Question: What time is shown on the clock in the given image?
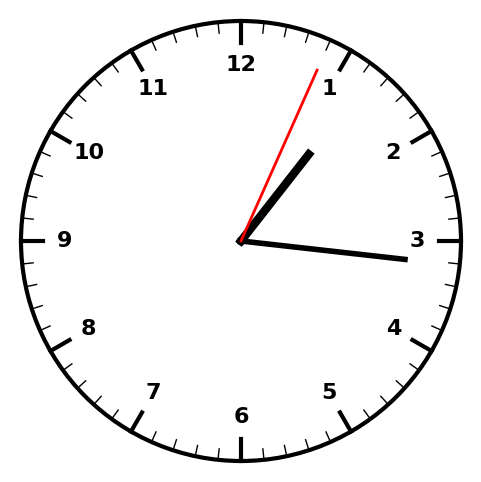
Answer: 01:16:04